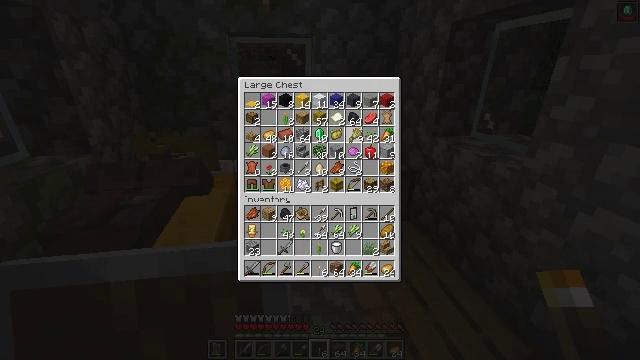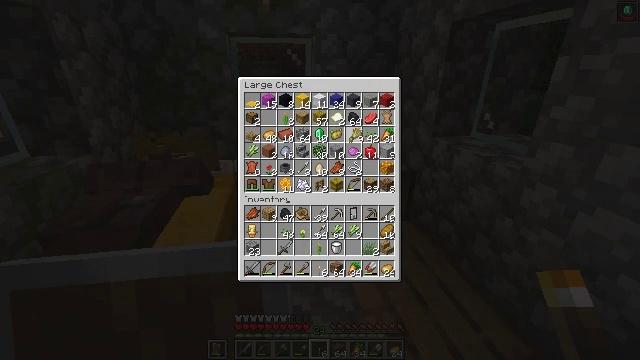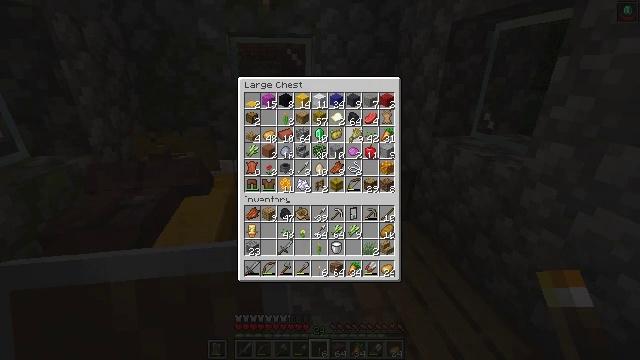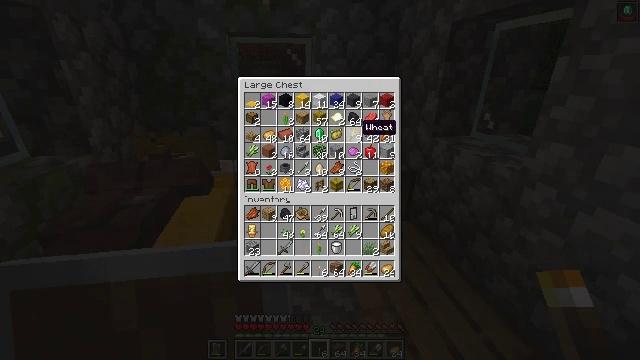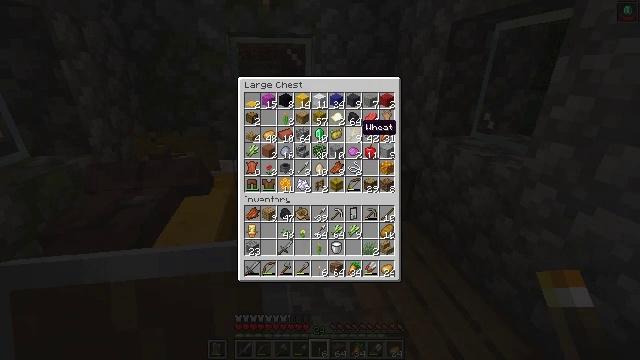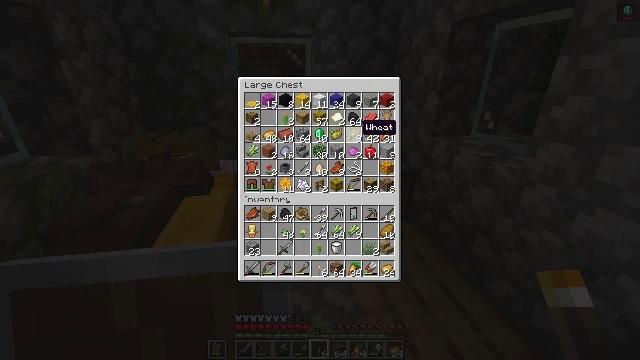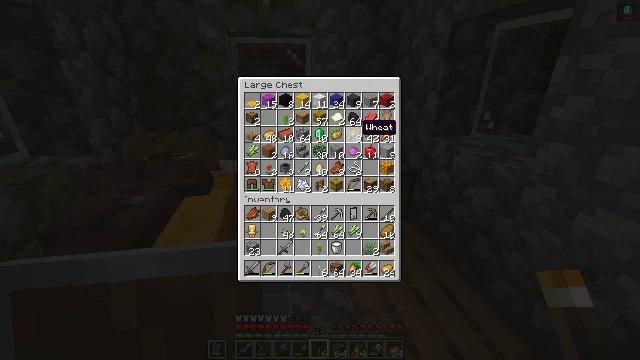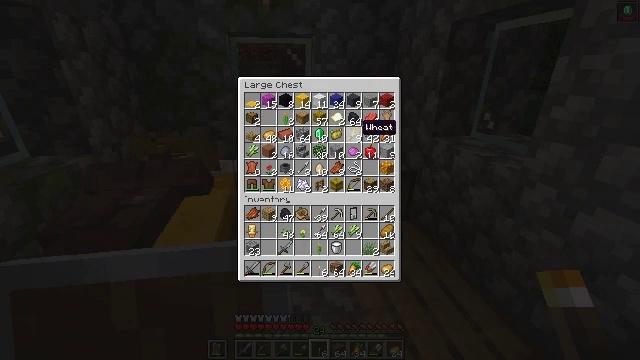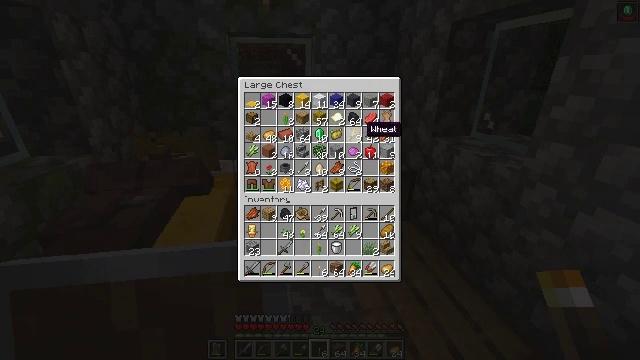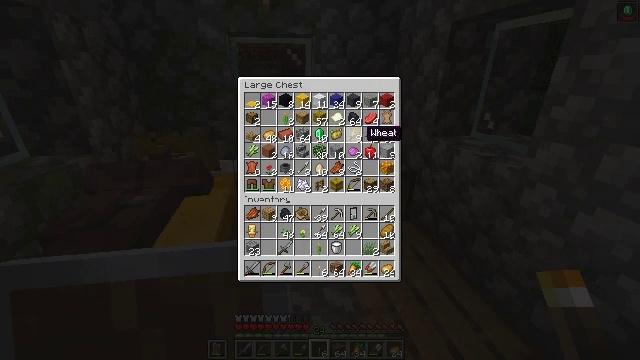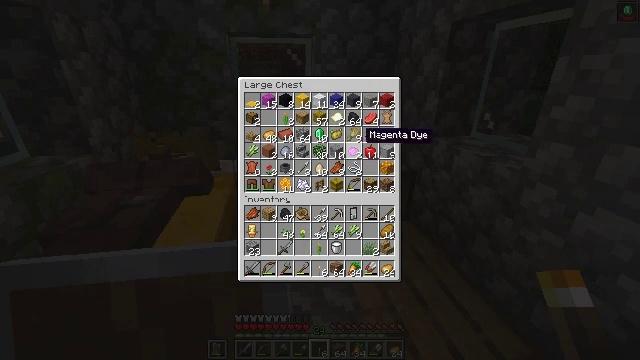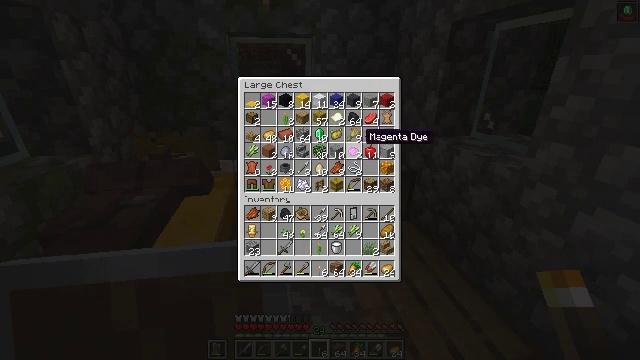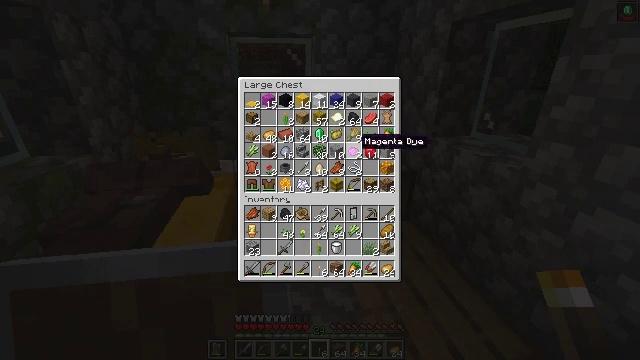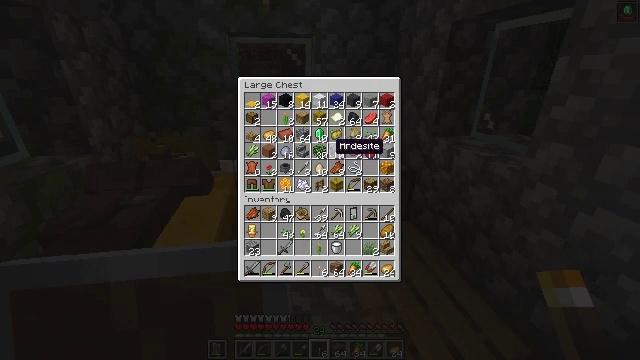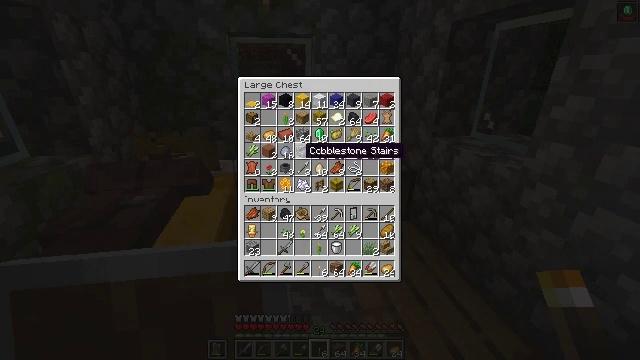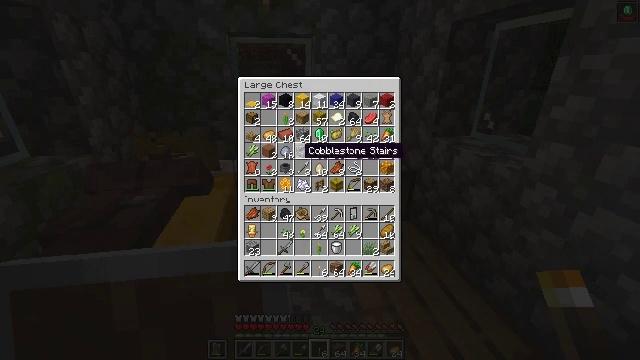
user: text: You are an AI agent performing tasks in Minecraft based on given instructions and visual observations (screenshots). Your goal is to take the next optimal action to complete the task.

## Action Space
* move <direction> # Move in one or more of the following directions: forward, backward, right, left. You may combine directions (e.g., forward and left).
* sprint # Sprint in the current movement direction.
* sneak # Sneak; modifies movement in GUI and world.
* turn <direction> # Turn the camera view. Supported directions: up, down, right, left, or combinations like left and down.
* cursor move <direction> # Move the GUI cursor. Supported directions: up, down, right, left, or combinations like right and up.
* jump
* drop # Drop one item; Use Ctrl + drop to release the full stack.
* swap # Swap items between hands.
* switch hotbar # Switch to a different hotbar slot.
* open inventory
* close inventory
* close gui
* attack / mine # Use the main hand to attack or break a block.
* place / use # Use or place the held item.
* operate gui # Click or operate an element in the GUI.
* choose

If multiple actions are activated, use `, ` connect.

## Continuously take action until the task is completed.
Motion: motion action
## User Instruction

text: Use a crafting table to create orange dye.
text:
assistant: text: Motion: attack / mine
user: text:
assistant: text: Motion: attack / mine
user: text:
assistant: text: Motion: no_op
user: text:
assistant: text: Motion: no_op
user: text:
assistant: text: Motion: no_op
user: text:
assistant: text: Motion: no_op
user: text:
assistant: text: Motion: no_op
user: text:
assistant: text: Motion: no_op
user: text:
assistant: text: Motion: no_op
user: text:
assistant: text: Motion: no_op
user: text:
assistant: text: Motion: no_op
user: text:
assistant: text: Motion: no_op
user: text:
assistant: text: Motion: turn left
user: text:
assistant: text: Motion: turn left
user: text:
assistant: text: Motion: sneak
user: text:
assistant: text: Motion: sneak, turn left
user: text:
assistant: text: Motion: sneak
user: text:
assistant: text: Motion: sneak
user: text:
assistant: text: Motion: sneak
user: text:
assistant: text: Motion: sneak, attack / mine
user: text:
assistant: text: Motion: sneak, turn right
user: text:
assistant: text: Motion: sneak, turn right
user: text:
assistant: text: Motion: sneak, turn right and up
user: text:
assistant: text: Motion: sneak
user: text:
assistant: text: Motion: sneak
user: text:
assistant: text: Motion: sneak
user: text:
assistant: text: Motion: sneak
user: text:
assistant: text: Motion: sneak, attack / mine
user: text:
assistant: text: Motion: sneak, attack / mine
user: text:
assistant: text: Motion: sneak